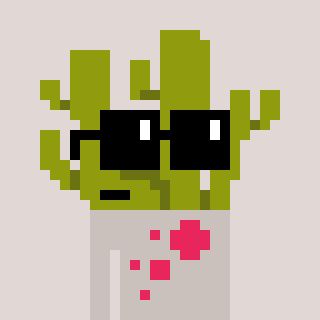
a pixel art character with square black sunglasses, a cactus-shaped head and a foggrey-colored body on a warm background